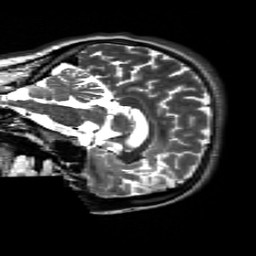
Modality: T2w
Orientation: sagittal
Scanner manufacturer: siemens
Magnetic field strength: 3 T
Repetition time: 5.25 s
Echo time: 0.093 s